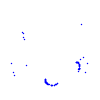
Particle: proton